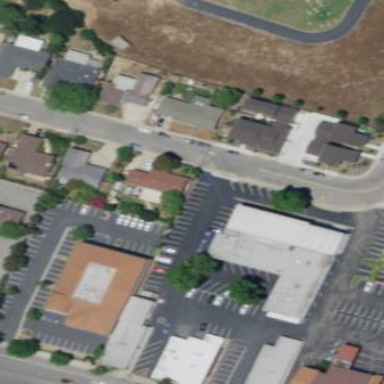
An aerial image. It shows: Parking area with asphalt surface.